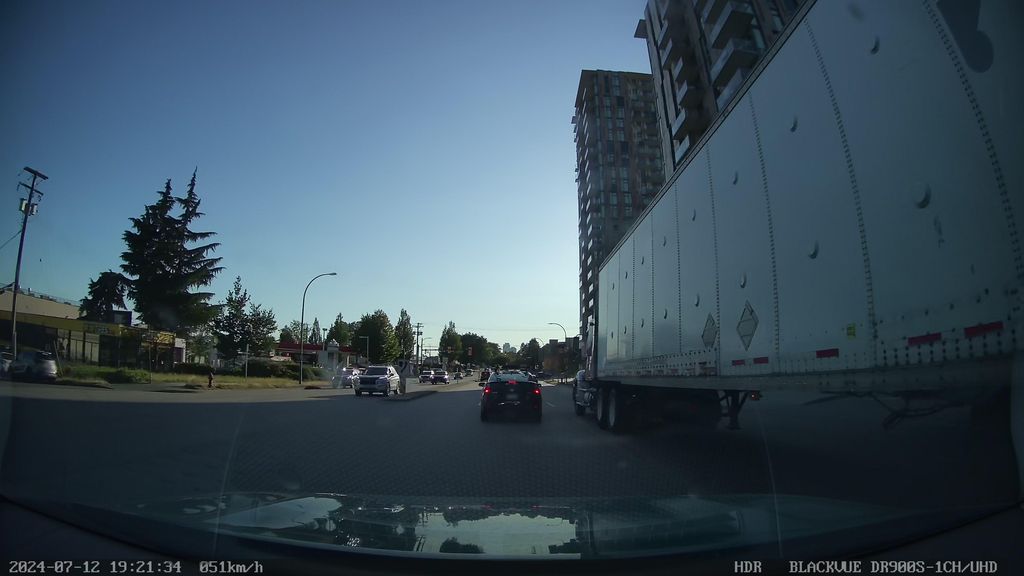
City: vancouver